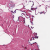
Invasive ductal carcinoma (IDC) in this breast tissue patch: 0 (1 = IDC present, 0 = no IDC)